Field crop: maize
Growth stage: 2
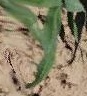
Species: maize